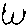
Label: moon